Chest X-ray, PA view. Patient: 19 years old, sex M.
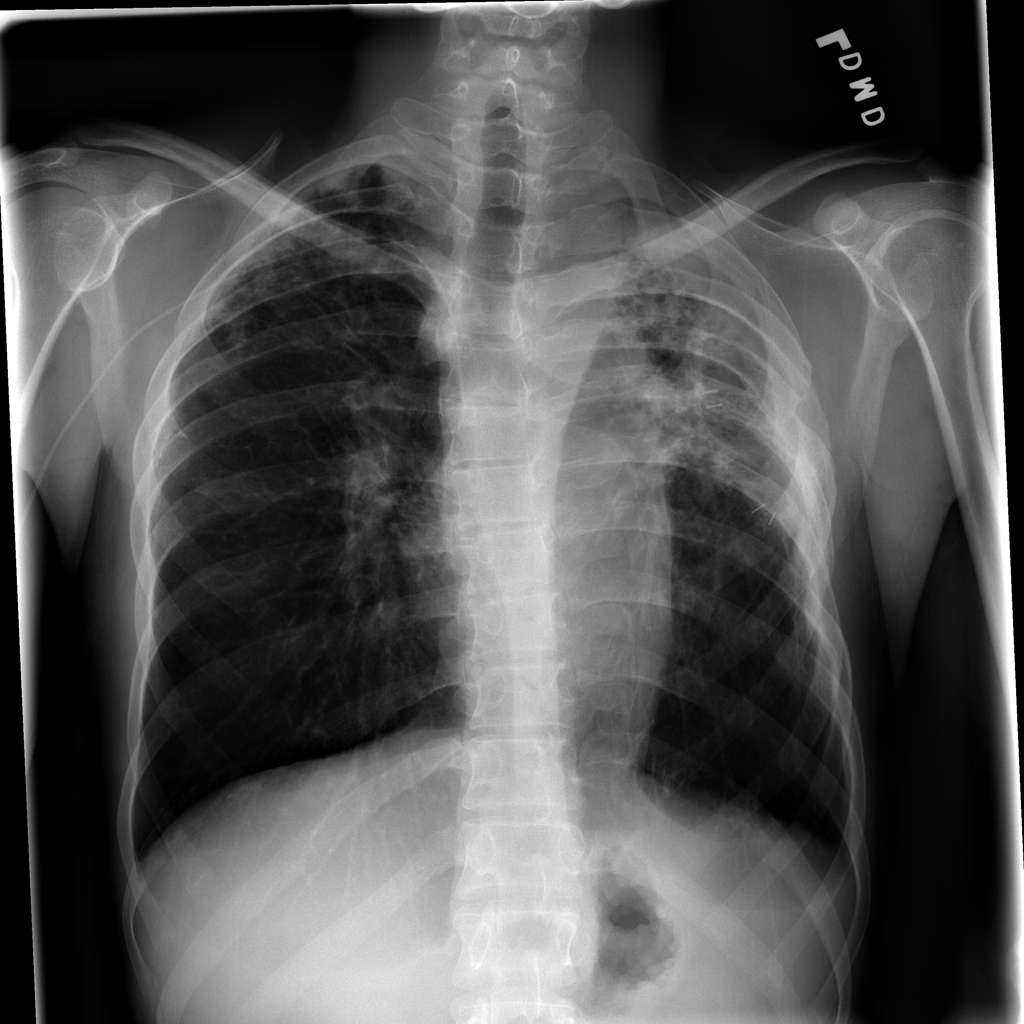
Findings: Infiltration, Pleural_Thickening